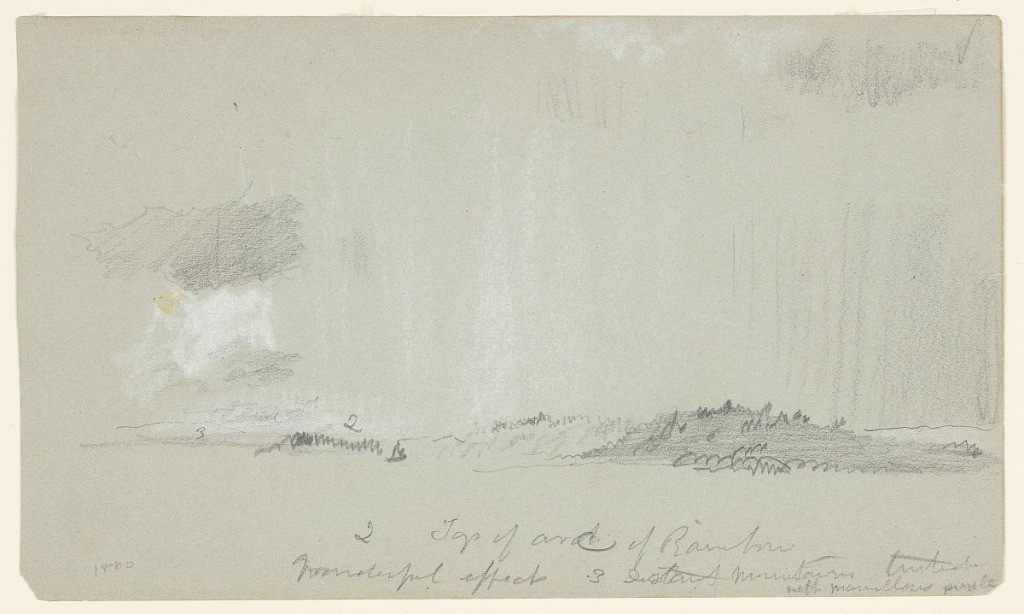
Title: Landscape with Rain
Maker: Frederic Edwin Church, American, 1826–1900
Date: possibly 1860
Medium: Graphite and white chalk on gray-green wove paper
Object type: Drawing
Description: Landscape sketch showing a view of rain falling over wooded and rolling terrain. Stretching across the composition at center, a gentle hill his covered in dark trees while, at left, a portion of rainbow is included. Articulated in vertical striations of graphite and white chalk, rain falls from above, seemingly in sheets.